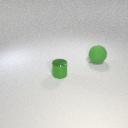
large green rubber sphere behind small green metal cylinder